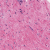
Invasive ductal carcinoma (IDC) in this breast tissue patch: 0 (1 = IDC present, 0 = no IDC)